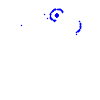
Particle: proton